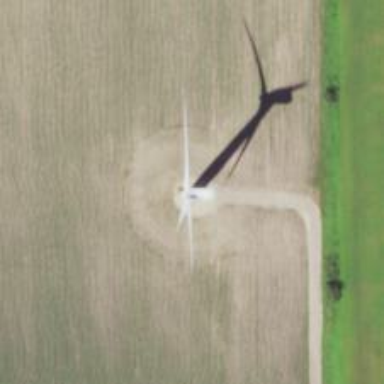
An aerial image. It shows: Wind generator powered by wind. The generator type is horizontal axis and it uses wind turbines.